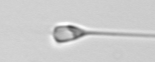
Label: Asterionellopsis_glacialis